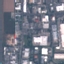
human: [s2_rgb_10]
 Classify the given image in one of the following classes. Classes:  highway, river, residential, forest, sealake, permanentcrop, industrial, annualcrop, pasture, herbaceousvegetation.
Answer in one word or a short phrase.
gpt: Industrial